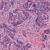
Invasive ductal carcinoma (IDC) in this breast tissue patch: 1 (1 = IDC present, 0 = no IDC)